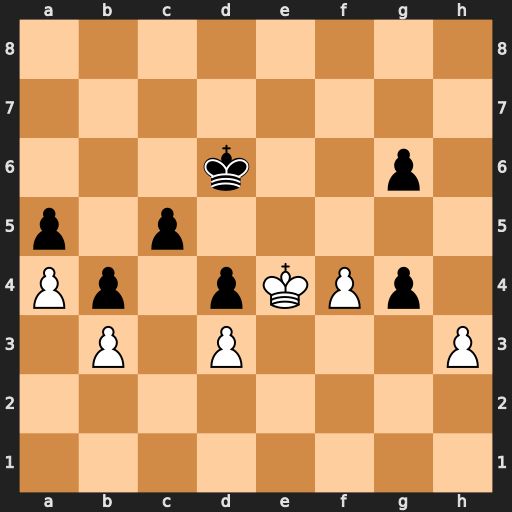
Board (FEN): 8/8/3k2p1/p1p5/Pp1pKPp1/1P1P3P/8/8
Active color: w
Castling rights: -
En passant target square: -
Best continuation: hxg4 Kc6 f5 g5 f6